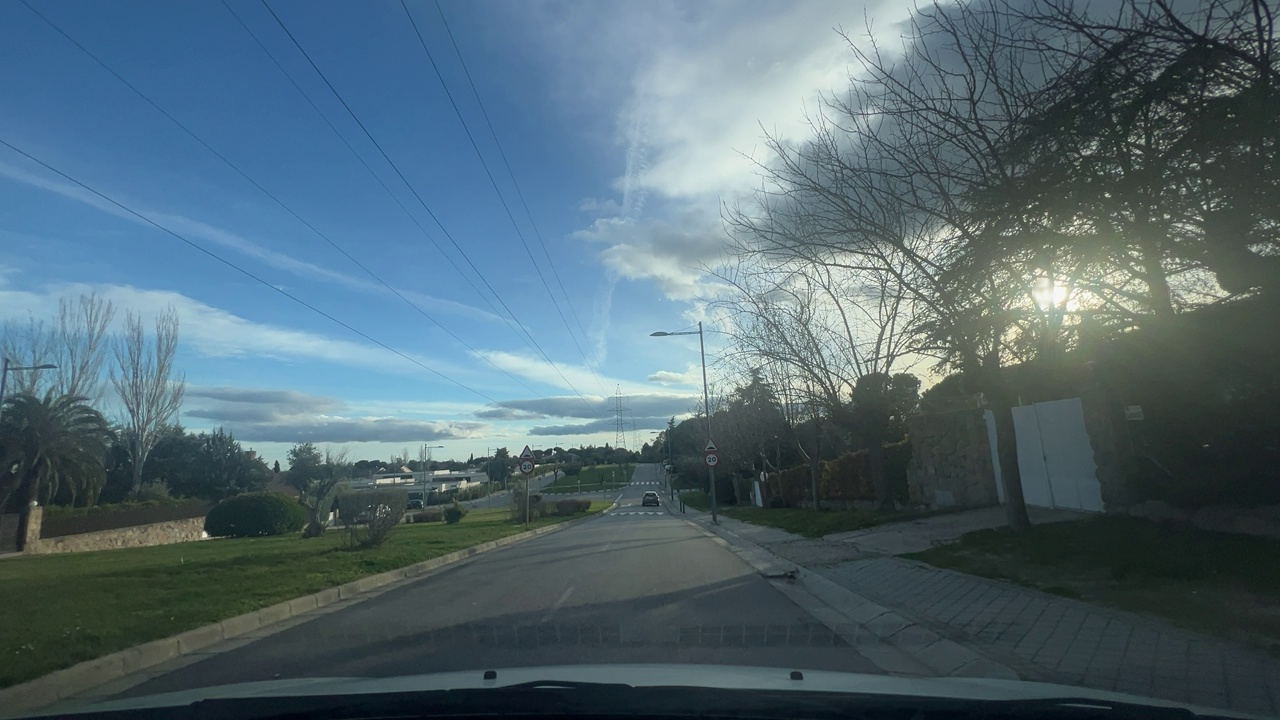
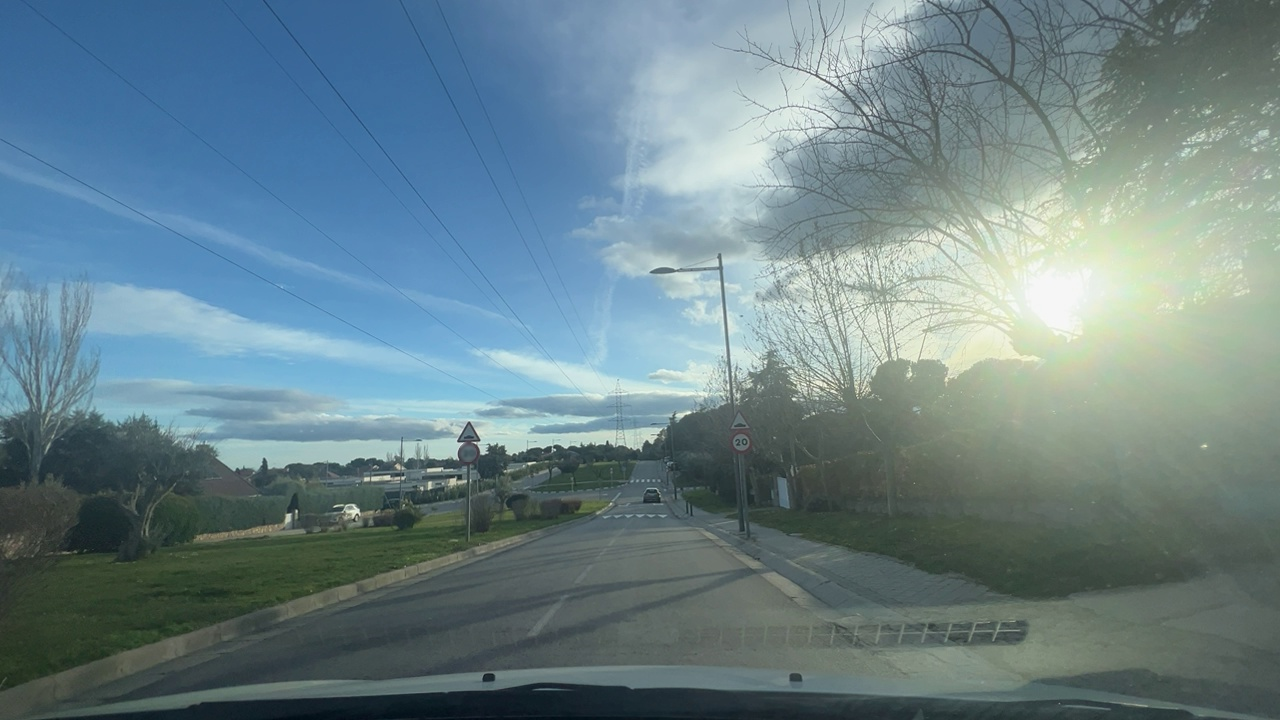
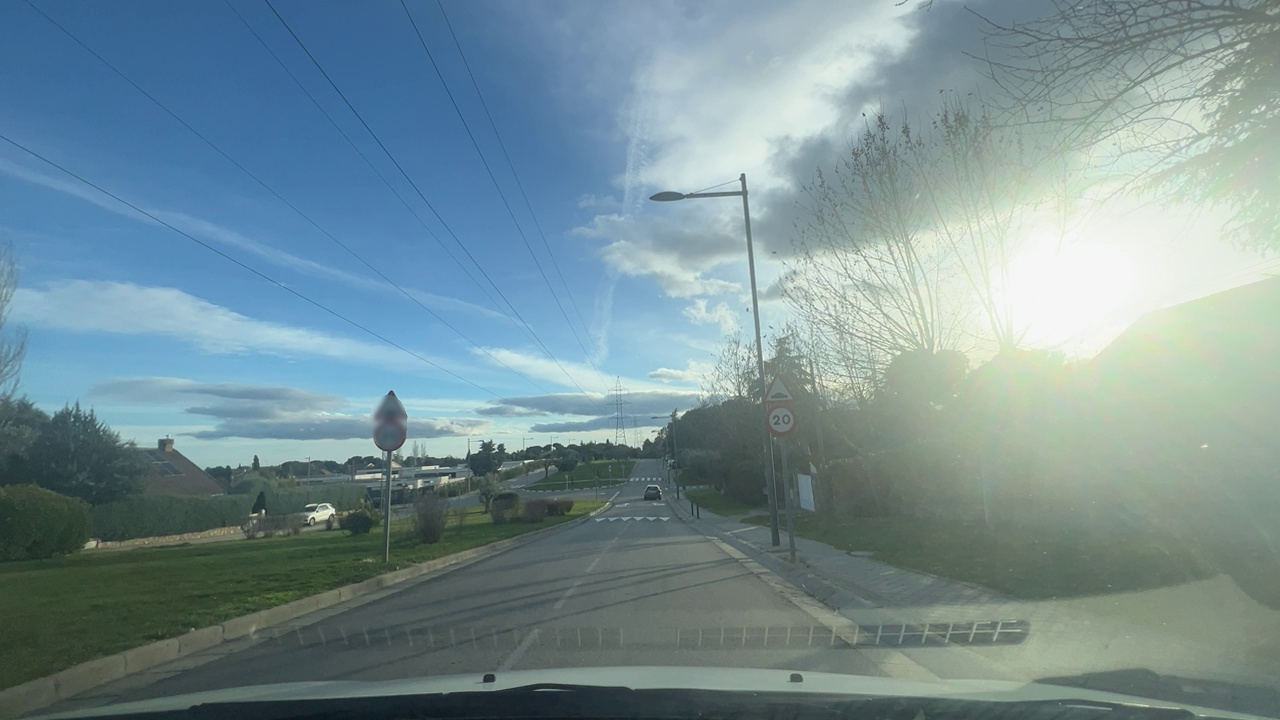
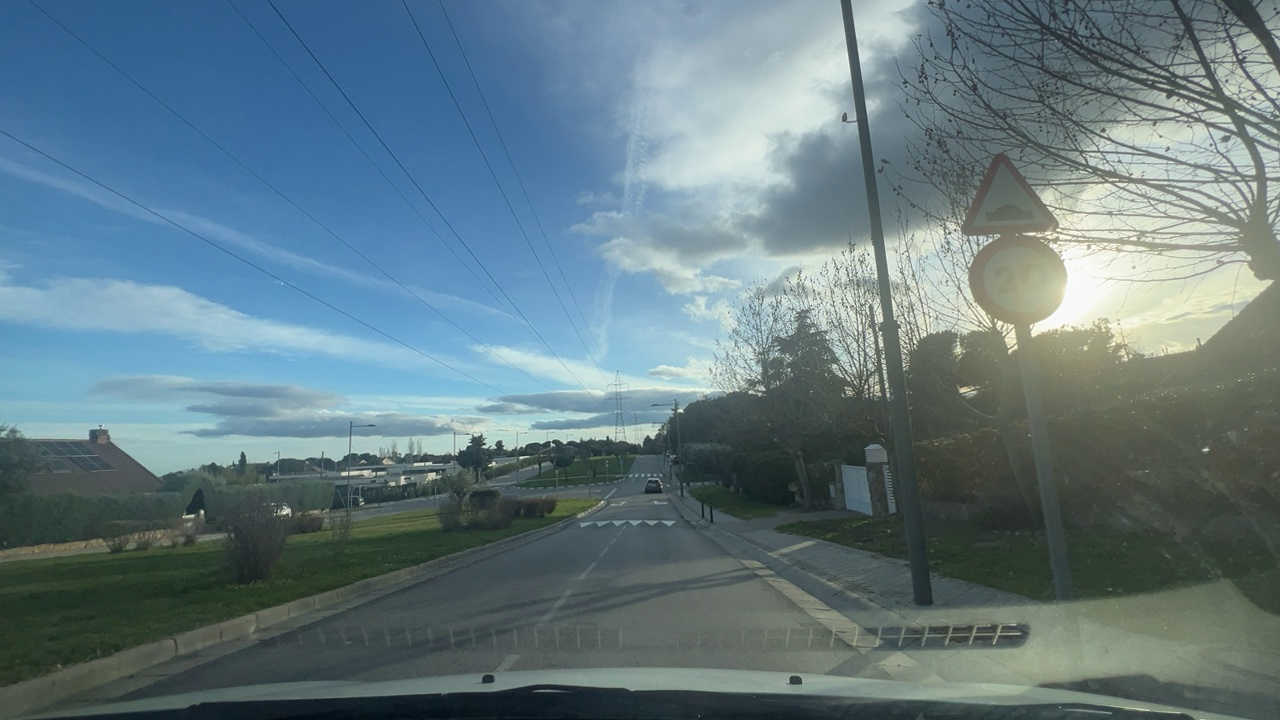
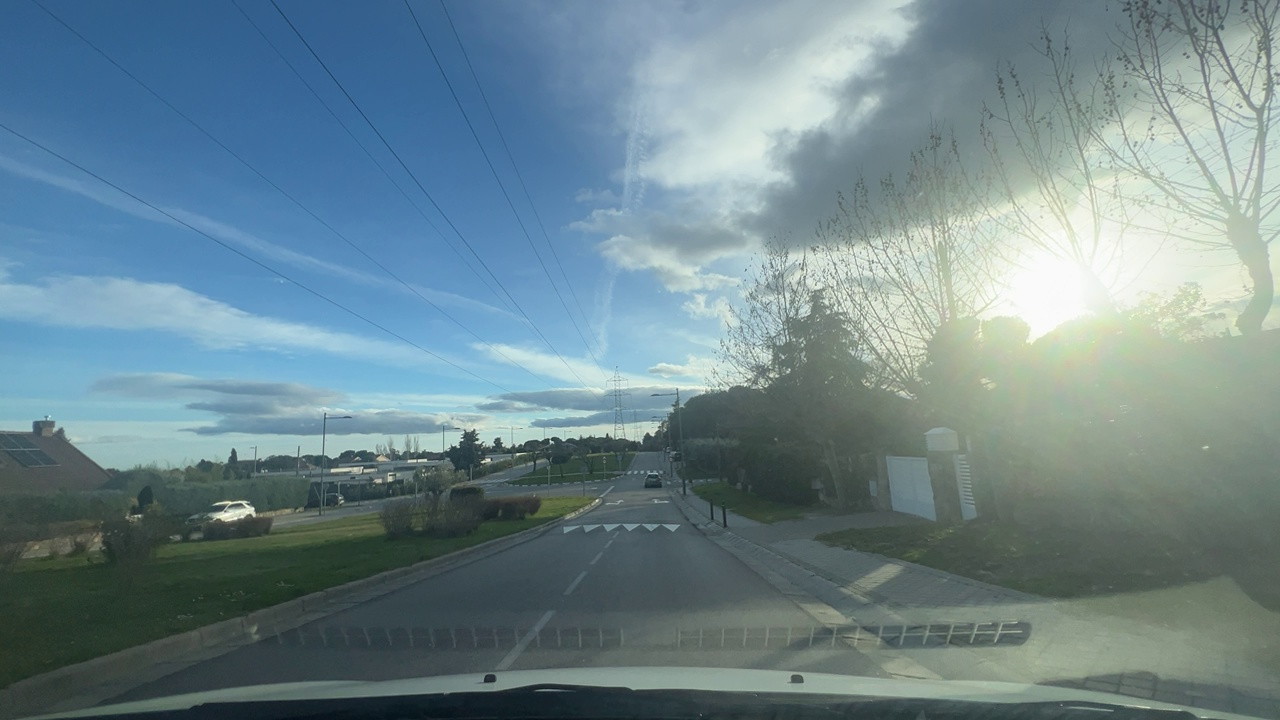
Situation: Speed limit adaptation
Question: Are multiple speed limit signs with different values visible?
Answer: No
Reasoning: Two speed limit signs displaying the same values appear at the same time.

Situation: Speed limit adaptation
Question: Is there a speed limit sign regulating the ego lane?
Answer: Yes
Reasoning: A speed limit sign is positioned on the roadside facing the ego direction of travel.

Situation: Speed limit adaptation
Question: What speed value is displayed on the visible speed limit sign?
Answer: 20
Reasoning: The visible speed limit sign displays 20 km/h.

Situation: Speed limit adaptation
Question: Is the ego vehicle traveling on a highway?
Answer: No
Reasoning: Buildings, pedestrian crossings and speed bumps indicate an urban style environment

Situation: Speed limit adaptation
Question: Is the ego vehicle entering or exiting a highway?
Answer: No
Reasoning: There are no highway entries o exits visible

Situation: Speed limit adaptation
Question: Are speed bumps, crosswalks, or construction-related obstacles present in the ego lane?
Answer: Yes
Reasoning: There is a speed bump and crosswalk visible ahead